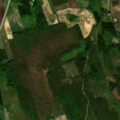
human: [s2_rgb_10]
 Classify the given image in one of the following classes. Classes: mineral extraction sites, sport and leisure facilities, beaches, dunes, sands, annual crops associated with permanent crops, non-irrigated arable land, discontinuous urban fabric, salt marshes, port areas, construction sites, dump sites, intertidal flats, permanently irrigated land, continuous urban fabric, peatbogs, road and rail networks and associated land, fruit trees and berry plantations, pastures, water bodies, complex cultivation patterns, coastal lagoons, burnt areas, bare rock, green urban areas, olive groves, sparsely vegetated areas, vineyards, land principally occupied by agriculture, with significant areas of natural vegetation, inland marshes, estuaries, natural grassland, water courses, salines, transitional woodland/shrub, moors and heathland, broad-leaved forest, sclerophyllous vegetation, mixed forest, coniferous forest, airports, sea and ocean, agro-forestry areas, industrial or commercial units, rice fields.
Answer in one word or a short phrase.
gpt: non-irrigated arable land, land principally occupied by agriculture, with significant areas of natural vegetation, coniferous forest, transitional woodland/shrub